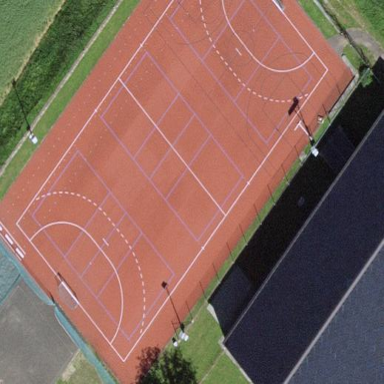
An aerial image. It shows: Multi-sport pitch with tartan surface.